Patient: sex F, age 31
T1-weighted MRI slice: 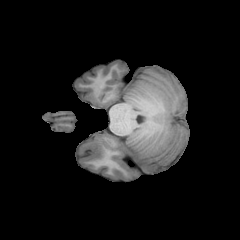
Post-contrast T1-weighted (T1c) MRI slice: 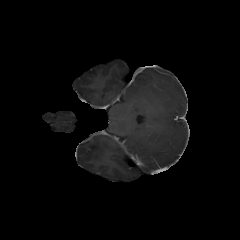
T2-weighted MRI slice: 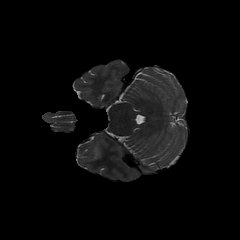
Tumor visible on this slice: yes
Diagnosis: Astrocytoma, IDH-mutant
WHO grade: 2